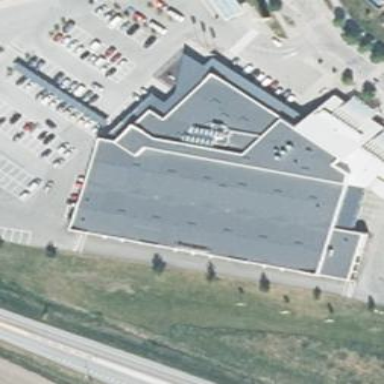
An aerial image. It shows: Supermarket building.